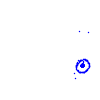
Particle: electron